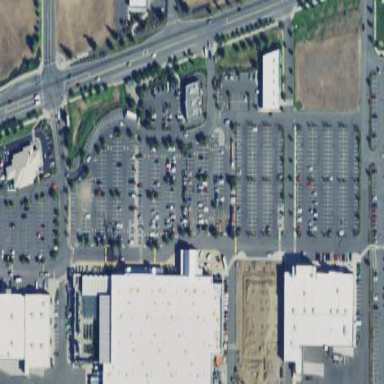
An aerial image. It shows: Retail area.